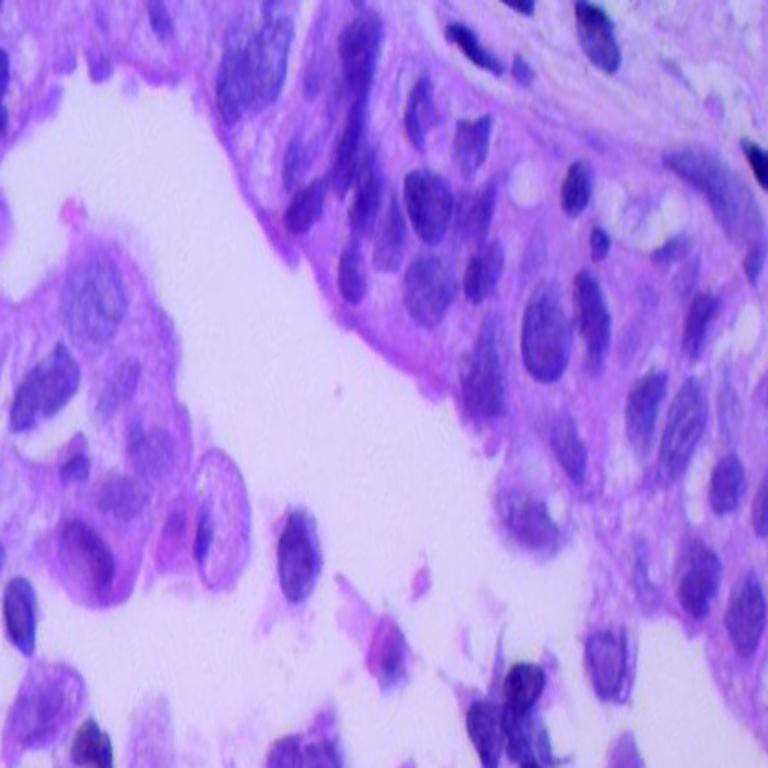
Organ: lung
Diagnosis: adenocarcinomas